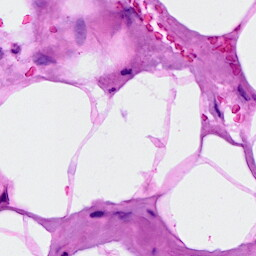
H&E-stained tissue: Breast